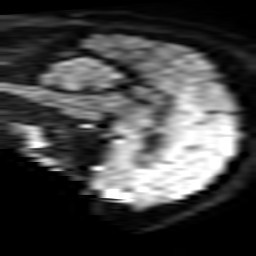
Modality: TRACE
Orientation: sagittal
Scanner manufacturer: philips
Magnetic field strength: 3 T
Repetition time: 3.9 s
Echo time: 0.05989 s